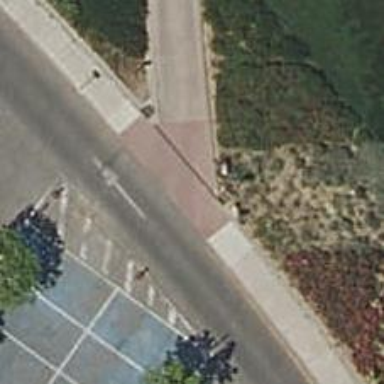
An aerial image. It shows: Paved footway.